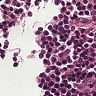
Metastatic tissue present: no